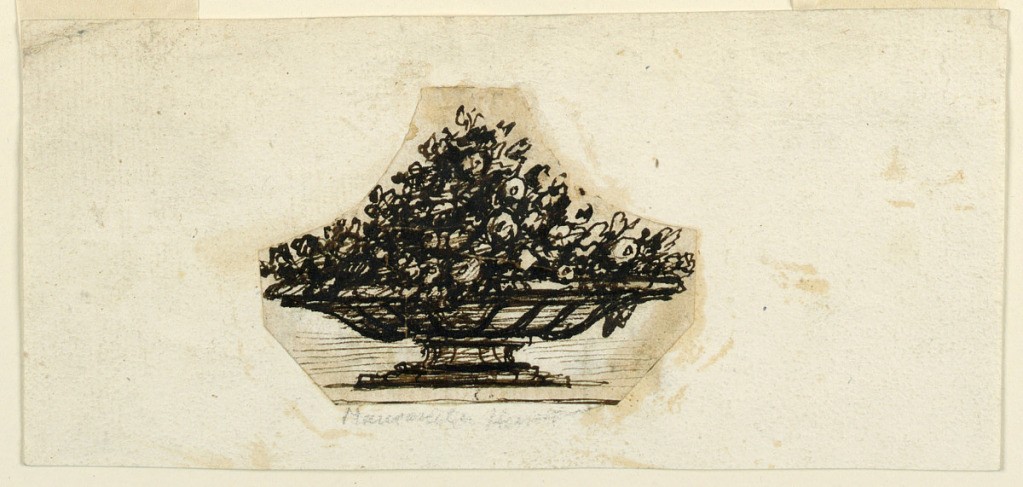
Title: A Bowl with Flowers
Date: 1700–1750
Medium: Pen and ink, brush and bistre, on paper
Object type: Drawing
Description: In low, wide-brimmed, footed bowl flower blossoms are arranged in a triangular mass.